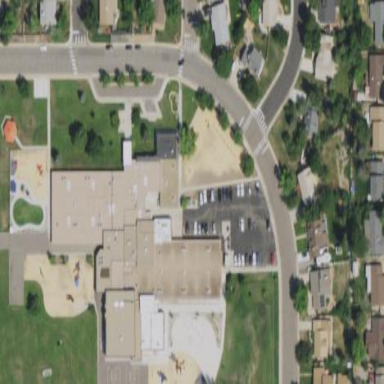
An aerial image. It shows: School building.